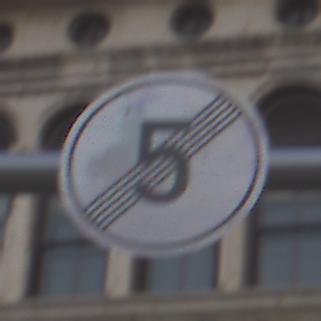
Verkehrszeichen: EndeGeschwindigkeit5
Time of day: SunriseSunset
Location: Outdoor (Urban)
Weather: PartlyCloudy
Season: NotSpecified
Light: Natural